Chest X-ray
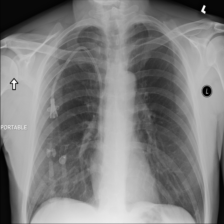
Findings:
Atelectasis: negative
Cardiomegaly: negative
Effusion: negative
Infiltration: negative
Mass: negative
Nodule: negative
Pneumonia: negative
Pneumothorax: negative
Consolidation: negative
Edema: negative
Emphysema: negative
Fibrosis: negative
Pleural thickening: negative
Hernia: negative